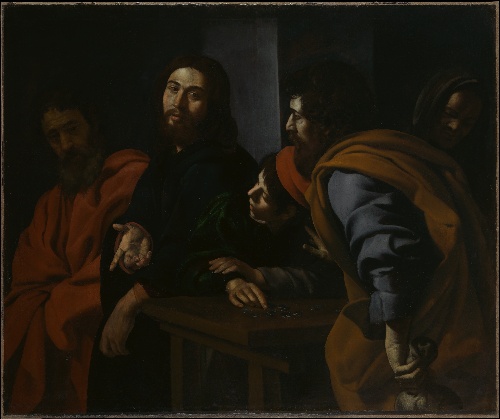
Title: The Calling of Saint Matthew
Artist: Giovanni Battista Caracciolo
Artist bio: Italian, Naples 1578–1635 Naples
Date: ca. 1625–30
Object type: Painting
Classification: Paintings
Medium: Oil on canvas
Dimensions: 51 3/8 × 61 1/2 in. (130.5 × 156.2 cm)
Department: European Paintings
Credit line: Purchase, The Morris and Alma Schapiro Fund Gift, 2016
Accession year: 2016
Repository: Metropolitan Museum of Art, New York, NY
Tags: Men|Saint Matthew